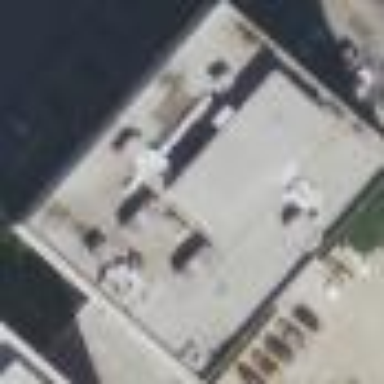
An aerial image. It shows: Office building.